Question: I want to design a form in asp.net core, that has a dropdownlist. I want to bind a model to this dropdown that all of column of this model show in dropdown list, and user can select a row, and filter results.
Is there this capability in asp.net core or css or js?
It's my Model: Company.cs
'''
public class Company
{
public int Id { get; set; }
public string CompanyCode { get; set; }
public string CompanyName { get; set; }
public string SubCompanyName { get; set; }
}
'''
It's my form view: Insert.cshtml
'''
<form asp-action="Insert">
<div asp-validation-summary="ModelOnly" class="text-danger"></div>
<div class="form-group">
<input asp-for="ErrorReportCode" class="form-control" , placeholder="RequestCode" id="txtErrorReportCode" />
<span asp-validation-for="ErrorReportCode" class="text-danger"></span>
</div>
<div class="form-group">
<input asp-for="ErrorReportDateReport" class="form-control datePicker" type="text" id="txtErrorReportDateReport" placeholder="RequestDate" />
<span asp-validation-for="ErrorReportDateReport" class="text-danger"></span>
</div>
<div class="form-group">
@Html.DropDownListFor< ????? >
</div>
<div class="form-group">
<input type="submit" value="Insert" class="btn-red pull-left" />
</div>
</form>
'''
I want to have a drop down list in my form, that user can select a company according to its specification like CompanyCode, CompanyName and SubcompanyName. In other words I want a DropDownList with multi column.
Also, when user typed one word in text Area of this dropdown, display results in Company table change dynamically. In fact, data will filter.

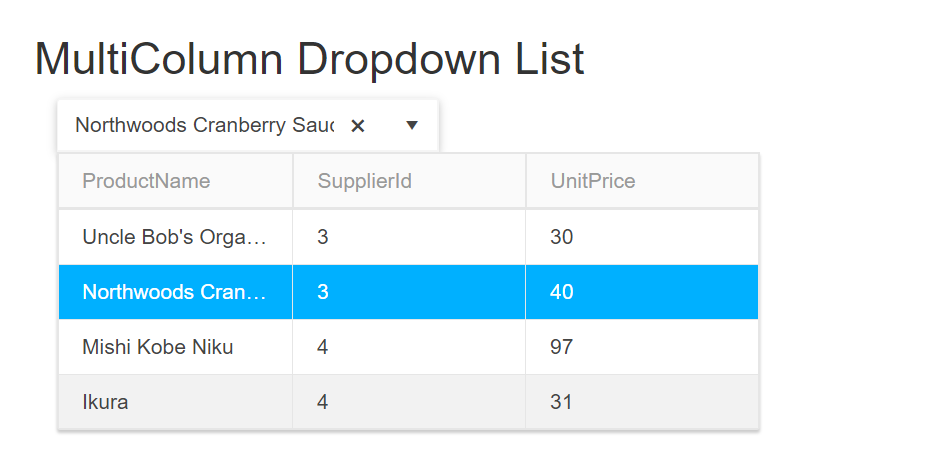
Answer: Firstly,dropdownlist value cannot bind a model.I think bind Id of Company is a good choice.If you want to show more than one columns,you can put them together in option value.
Here is a demo(I use fake data to test):
Action
'''
public IActionResult Insert() {
List<Company> l = new List<Company> { new Company { Id=1, CompanyCode="c1", CompanyName="company1", SubCompanyName="subcompany1"},
new Company { Id = 2, CompanyCode = "c2", CompanyName = "company2", SubCompanyName = "subcompany2" },
new Company { Id=3, CompanyCode="c3", CompanyName="company3", SubCompanyName="subcompany3"}};
List<SelectListItem> l1 = new List<SelectListItem>();
foreach(Company c in l) {
l1.Add(new SelectListItem { Text = c.CompanyCode + " | " + c.CompanyName + " | " + c.SubCompanyName, Value = c.Id + "" });
}
ViewBag.Select = l1;
return View();
}
'''
View:
'''
<input type="text" list="cars" />
<datalist id="cars">
@foreach (var i in ViewBag.Select)
{
<option id=@i.Value>@i.Text</option>
}
</datalist>
'''
result:
<URL>
If you prefer better style,you can look for some 3rd plugin.
Update(add '<option>CompanyCode | CompanyName | SubCompanyName </option>' in datalist):
'''
<input type="text" list="cars" />
<datalist id="cars">
<option>CompanyCode | CompanyName | SubCompanyName </option>
@foreach (var i in ViewBag.Select)
{
<option id=@i.Value>@i.Text</option>
}
</datalist>
'''
result:
<URL>
## update2:
you can also use placeholder:
view:
'''
<input type="text" list="cars" placeholder="CompanyCode | CompanyName | SubCompanyName" style="width:400px"/>
<datalist id="cars">
@foreach (var i in ViewBag.Select)
{
<option id=@i.Value>@i.Text</option>
}
</datalist>
'''
result:
<URL>